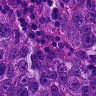
Metastatic tissue present: yes